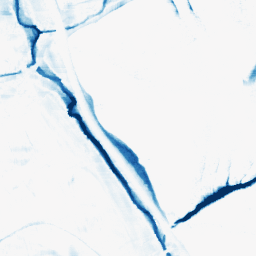
Category: morphological
Decomposition family: morphological_rect
Decomposition parameters: operation: closing
width: 20
height: 10
Upsampling method: lanczos
Upsampling parameters: scale: 4
Upsampling scale: 4